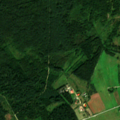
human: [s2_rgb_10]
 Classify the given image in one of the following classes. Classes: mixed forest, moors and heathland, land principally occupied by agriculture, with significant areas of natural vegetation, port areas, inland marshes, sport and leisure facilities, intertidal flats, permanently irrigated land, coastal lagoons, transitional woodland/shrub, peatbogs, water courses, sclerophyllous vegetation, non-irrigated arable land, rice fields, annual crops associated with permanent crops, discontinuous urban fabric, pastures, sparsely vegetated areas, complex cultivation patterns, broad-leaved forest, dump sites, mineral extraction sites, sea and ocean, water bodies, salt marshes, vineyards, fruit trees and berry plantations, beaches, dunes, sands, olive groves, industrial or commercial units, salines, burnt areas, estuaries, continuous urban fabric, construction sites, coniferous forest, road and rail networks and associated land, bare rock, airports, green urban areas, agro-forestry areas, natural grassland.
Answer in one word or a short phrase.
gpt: complex cultivation patterns, land principally occupied by agriculture, with significant areas of natural vegetation, coniferous forest, mixed forest, transitional woodland/shrub